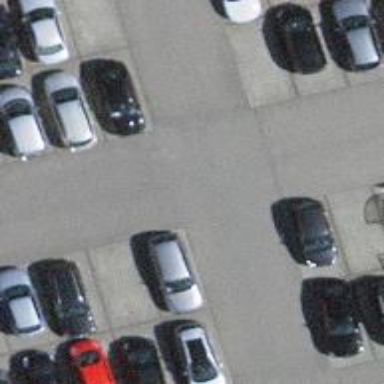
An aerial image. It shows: Parking aisle designated as service road.